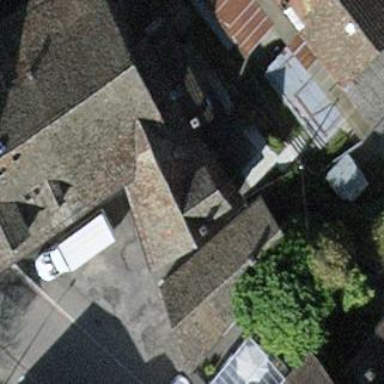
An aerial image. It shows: Group of garages.